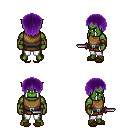
a pixel art fantasy rpg character, male body template, orc, green skin, leather chest armor, white pants, purple plain hairstyle, leather bracers, brown slippers, dagger, four views (front, back, left, right), 2x2 character sprite sheet, small pixel art, hard edges, no anti-aliasing